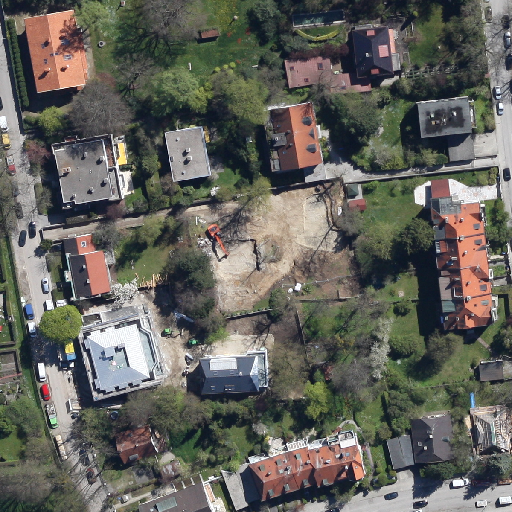
Referring expression: van in the parking area